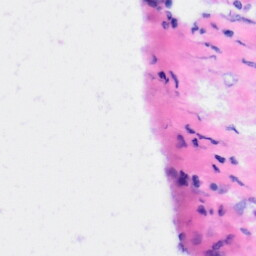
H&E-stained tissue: Liver